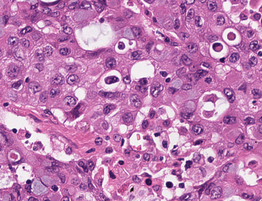
Tumor epithelial tissue: yes
Tumor-associated stroma tissue: yes
Normal tissue: no